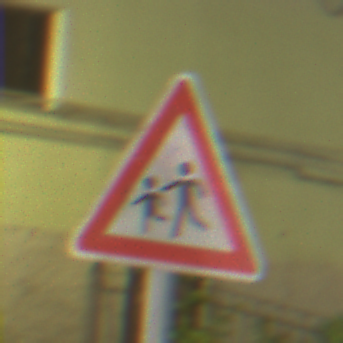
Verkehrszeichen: KinderRechts
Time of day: Night
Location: Outdoor (Urban)
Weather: PartlyCloudy
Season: NotSpecified
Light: Artificial